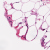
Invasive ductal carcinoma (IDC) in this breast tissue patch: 0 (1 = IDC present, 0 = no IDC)